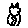
Label: cat